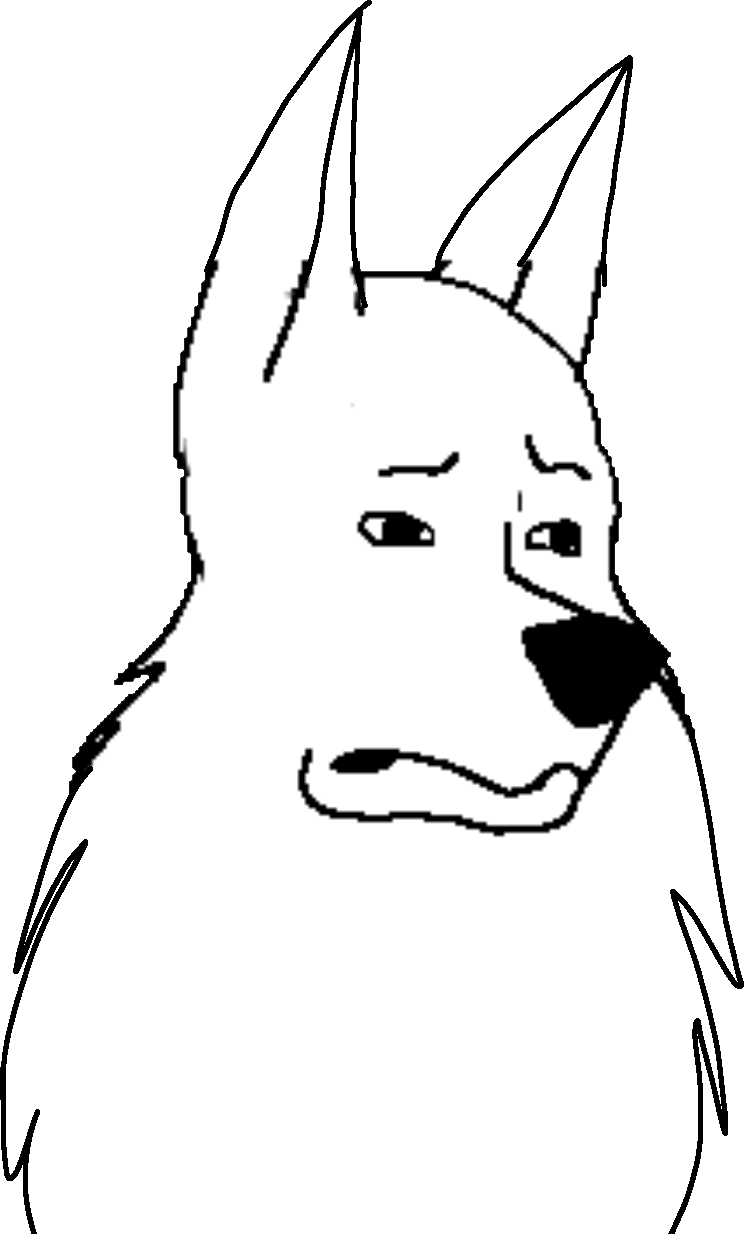
Label: 5_Animal